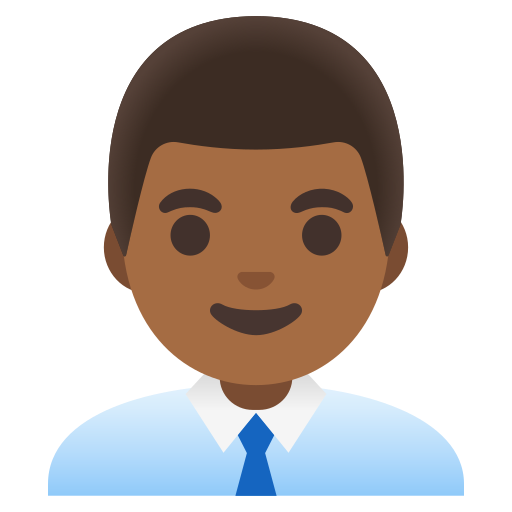
Emoji: 👨🏾‍💼